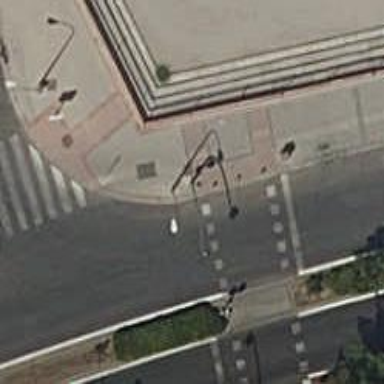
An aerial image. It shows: Bollard barrier.